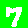
Digit: 7